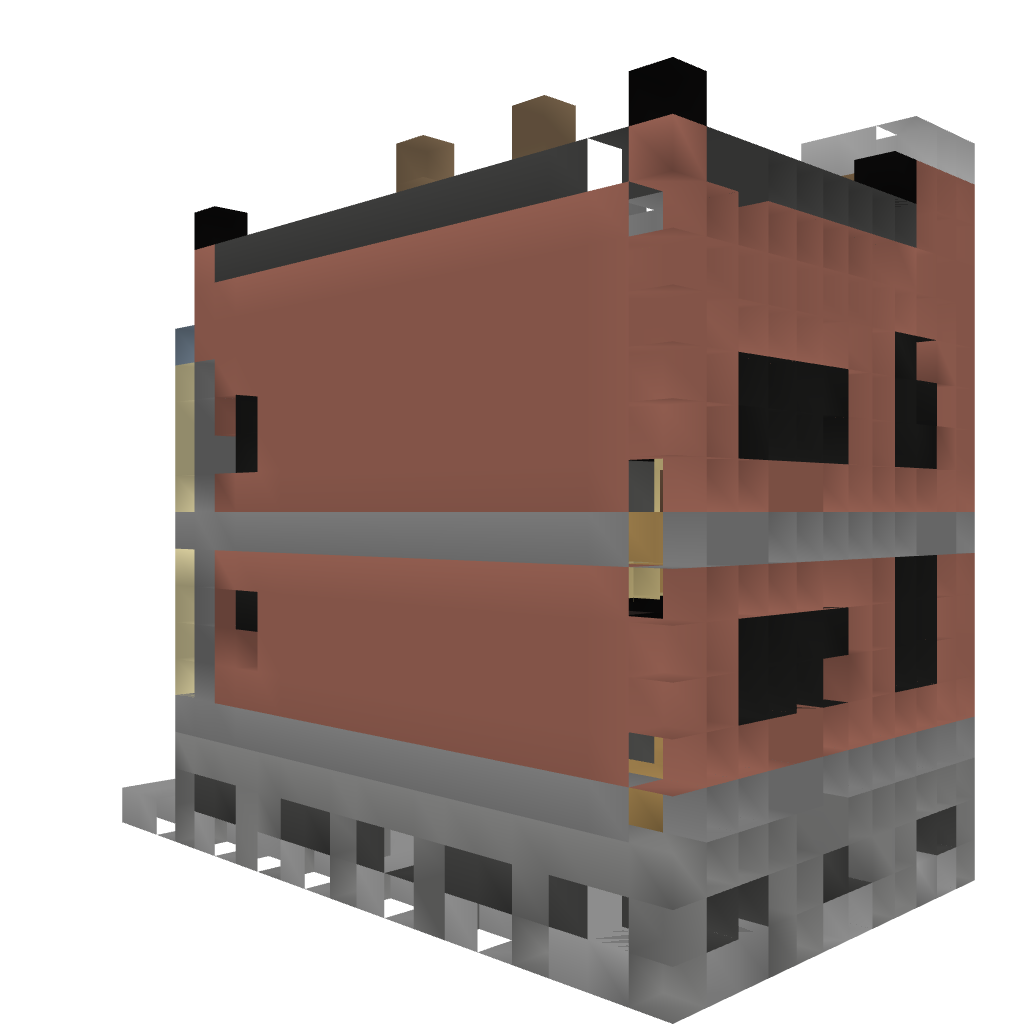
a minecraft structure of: Town House